Interaction volume radius: 5 \u00c5
Interaction volume height: 10 \u00c5
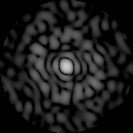
Disorder parameter: 0.8793